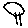
Label: tree